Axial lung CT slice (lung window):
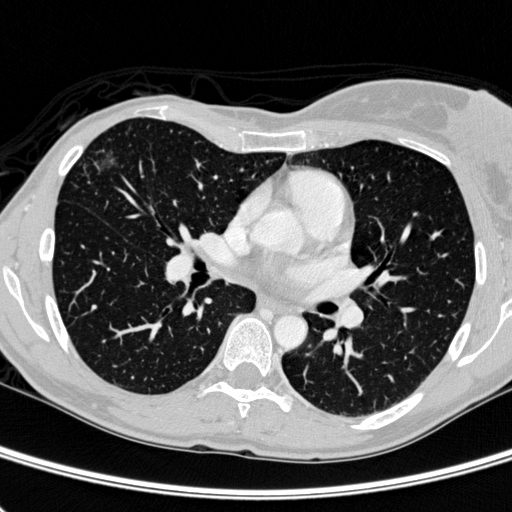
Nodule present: no